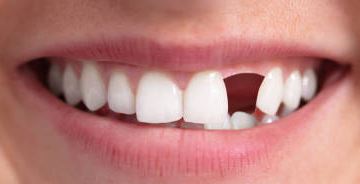
Condition: hypodontia